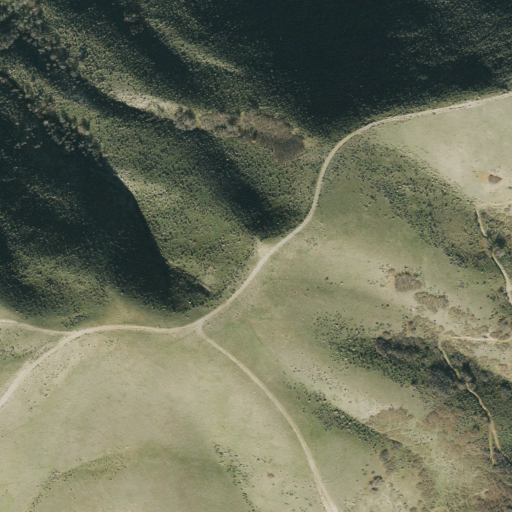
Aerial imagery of mountain in Utah named Steep Mountain containing shrub, grassland, evergreen forest, and deciduous forest